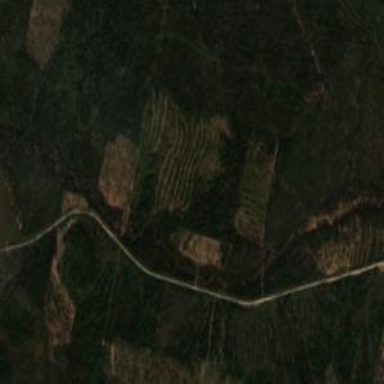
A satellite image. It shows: Scrub area designated for logging.